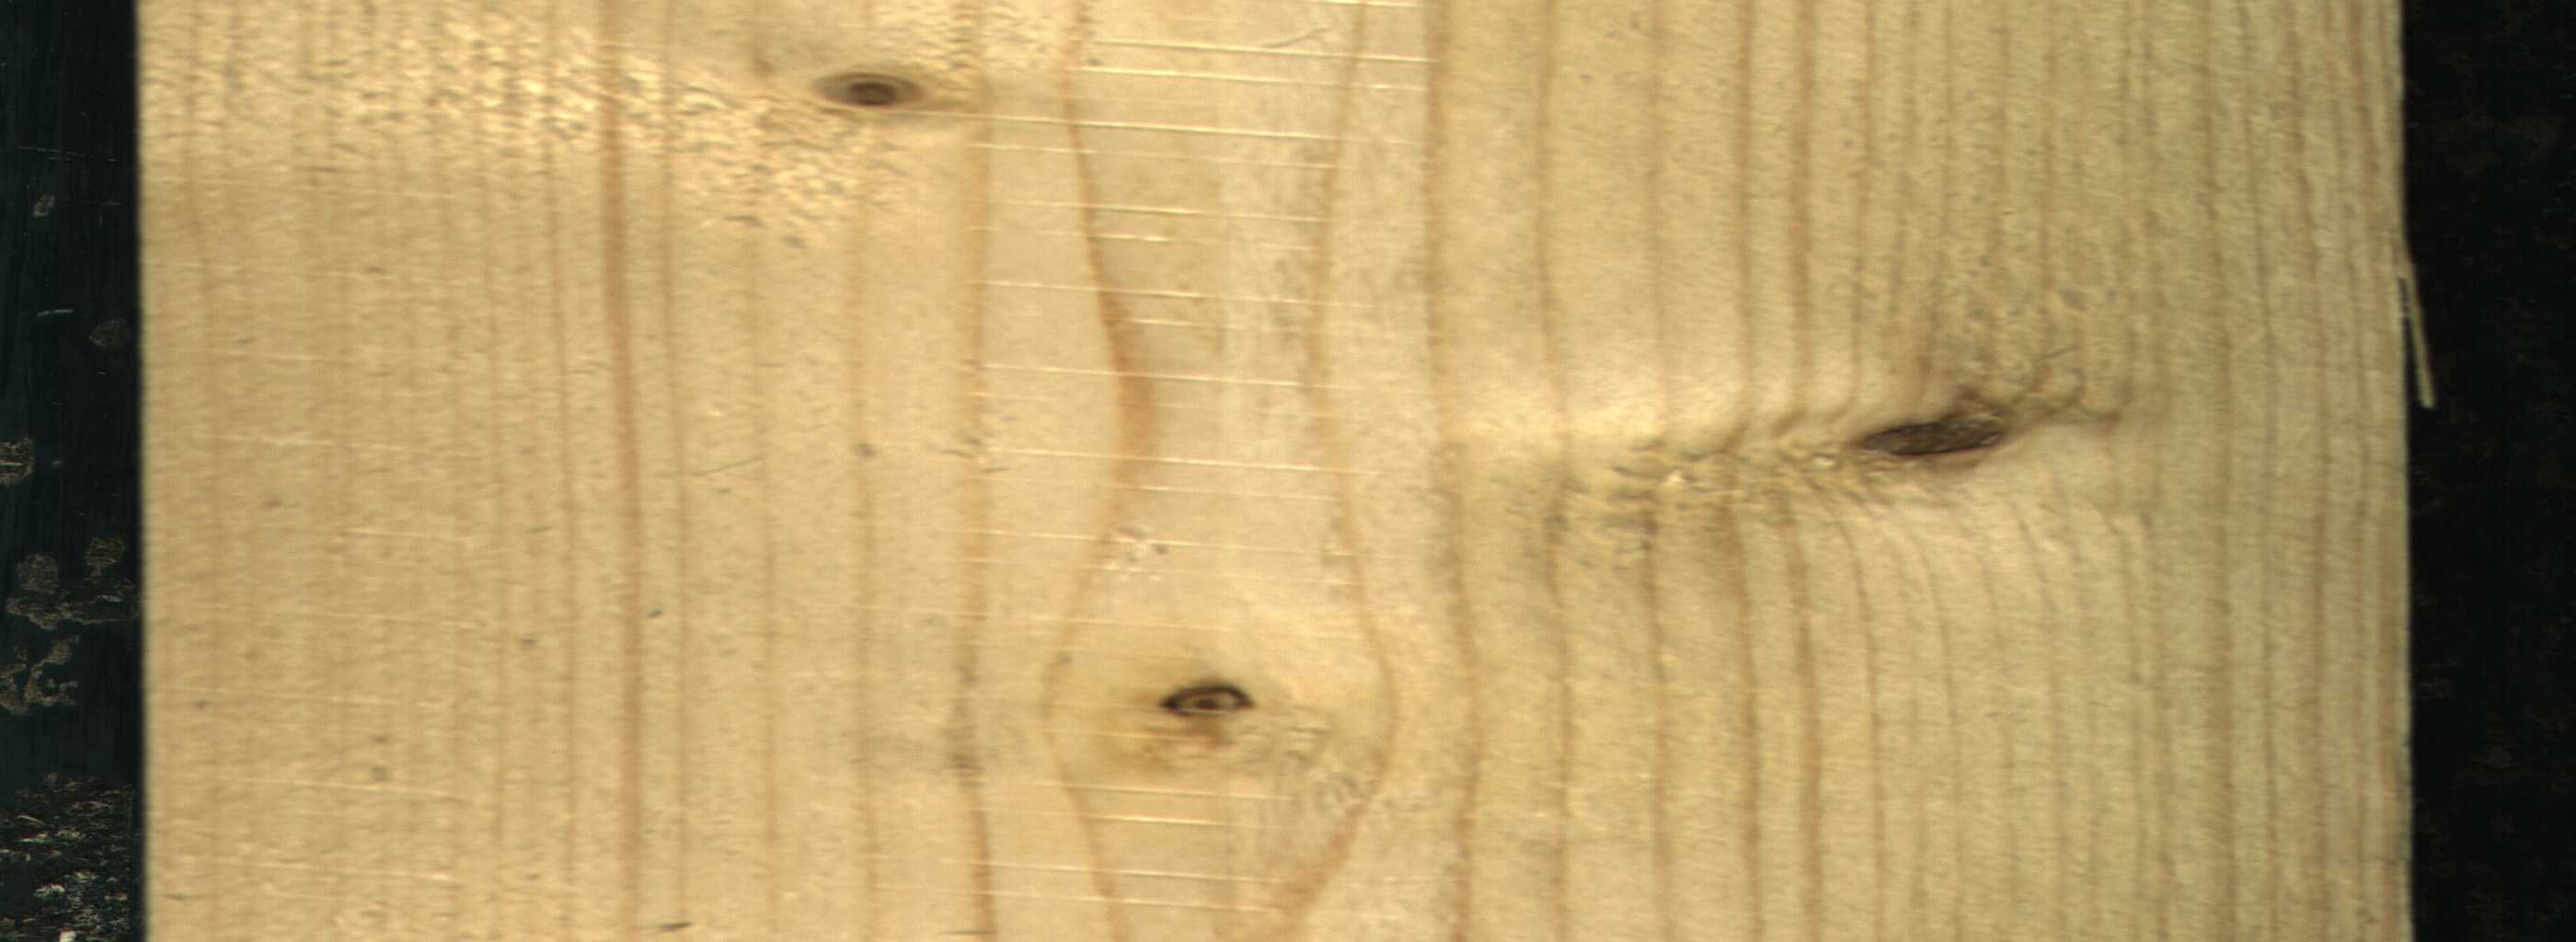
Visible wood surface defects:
Dead_Knot
Live_Knot
Live_Knot